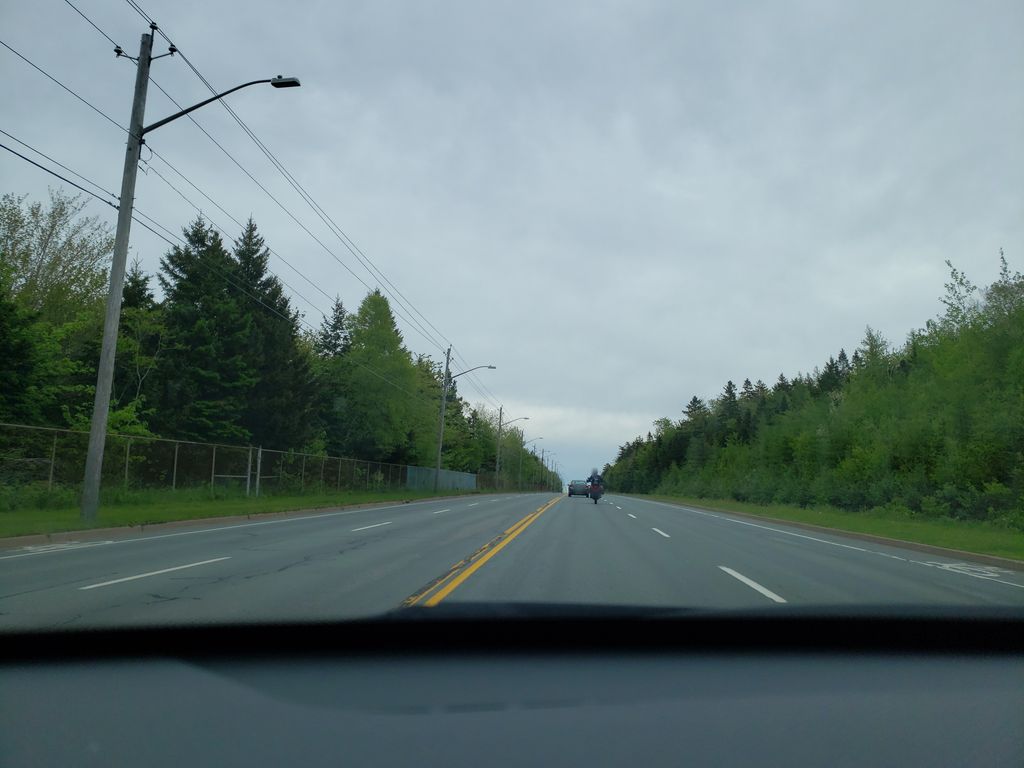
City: halifax